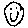
Label: smiley face